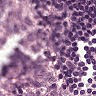
Metastatic tissue present: no